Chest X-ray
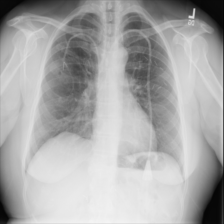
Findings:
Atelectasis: negative
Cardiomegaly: negative
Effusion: negative
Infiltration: negative
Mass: negative
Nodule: negative
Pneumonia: negative
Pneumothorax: negative
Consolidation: negative
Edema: negative
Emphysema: negative
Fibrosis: negative
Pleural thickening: negative
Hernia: negative